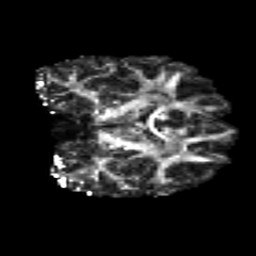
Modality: FA
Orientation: coronal
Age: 18
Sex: female
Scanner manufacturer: siemens
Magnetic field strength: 3 T
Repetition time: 8.8 s
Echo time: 0.085 s